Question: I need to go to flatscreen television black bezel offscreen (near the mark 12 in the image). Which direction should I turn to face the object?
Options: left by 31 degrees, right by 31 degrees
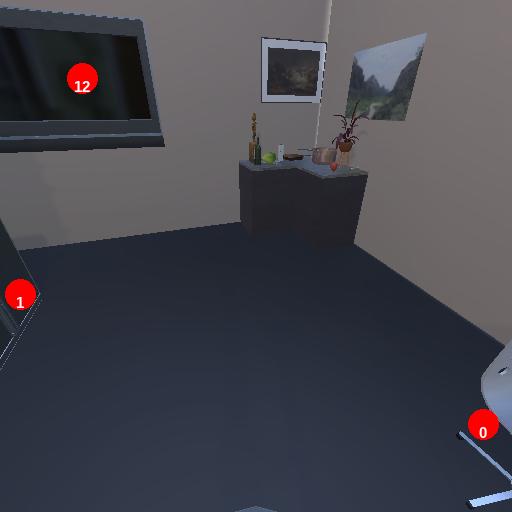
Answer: left by 31 degrees